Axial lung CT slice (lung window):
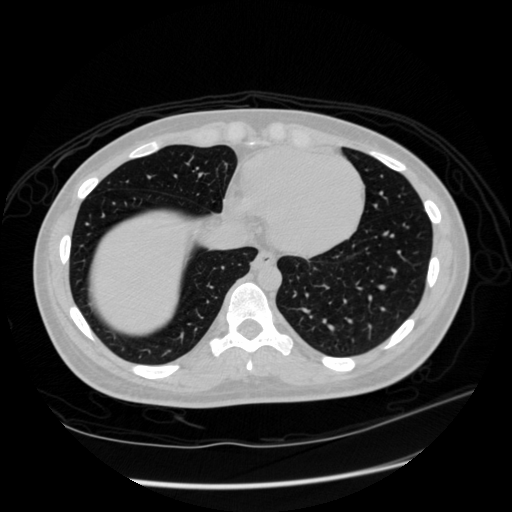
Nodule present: no